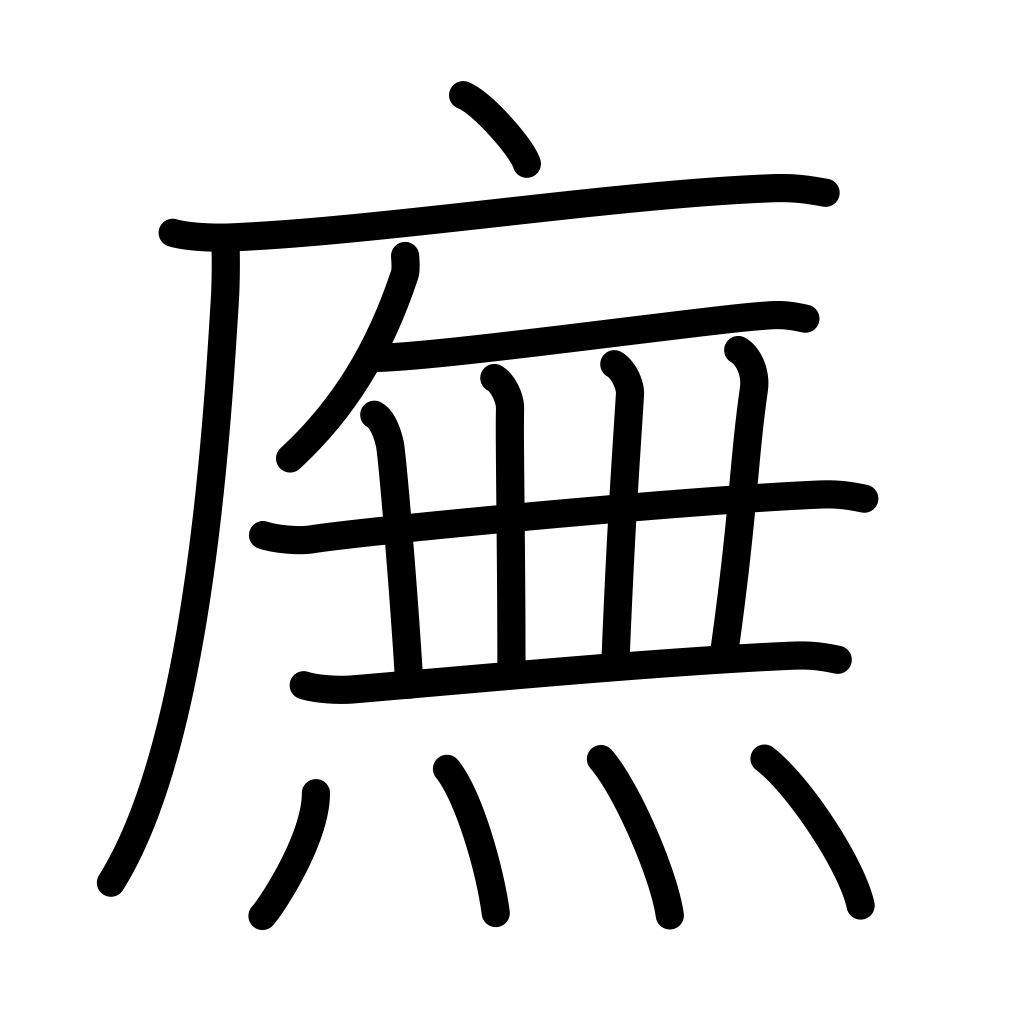
Meaning: walking under the eaves